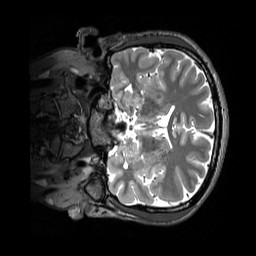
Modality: T2w
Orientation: coronal
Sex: male
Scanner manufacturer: siemens
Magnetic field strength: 3 T
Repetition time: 3.2 s
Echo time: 0.409 s